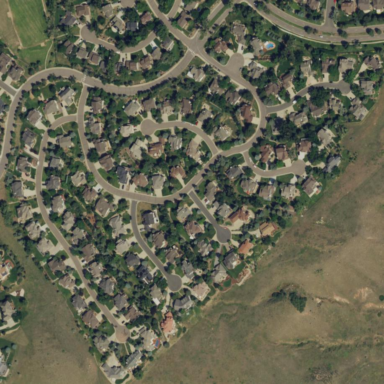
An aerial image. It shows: Single-family residential area.